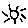
Label: sun